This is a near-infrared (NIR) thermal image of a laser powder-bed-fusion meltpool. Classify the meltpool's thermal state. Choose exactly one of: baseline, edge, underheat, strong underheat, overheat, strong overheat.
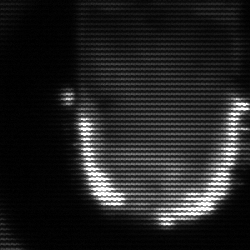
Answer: baseline